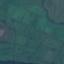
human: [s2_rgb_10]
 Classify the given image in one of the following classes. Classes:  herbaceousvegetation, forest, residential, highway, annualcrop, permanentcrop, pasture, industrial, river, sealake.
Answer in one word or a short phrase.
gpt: Pasture